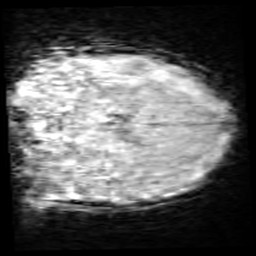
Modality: SWI
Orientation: coronal
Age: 10
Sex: male
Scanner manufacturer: siemens
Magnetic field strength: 3 T
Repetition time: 0.027 s
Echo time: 0.02 s